Question: I have clone a project from git which worked fine on another machine, however after cloning I receive tons of "use of unresolved identifier" like so:

What can be the cause of this?
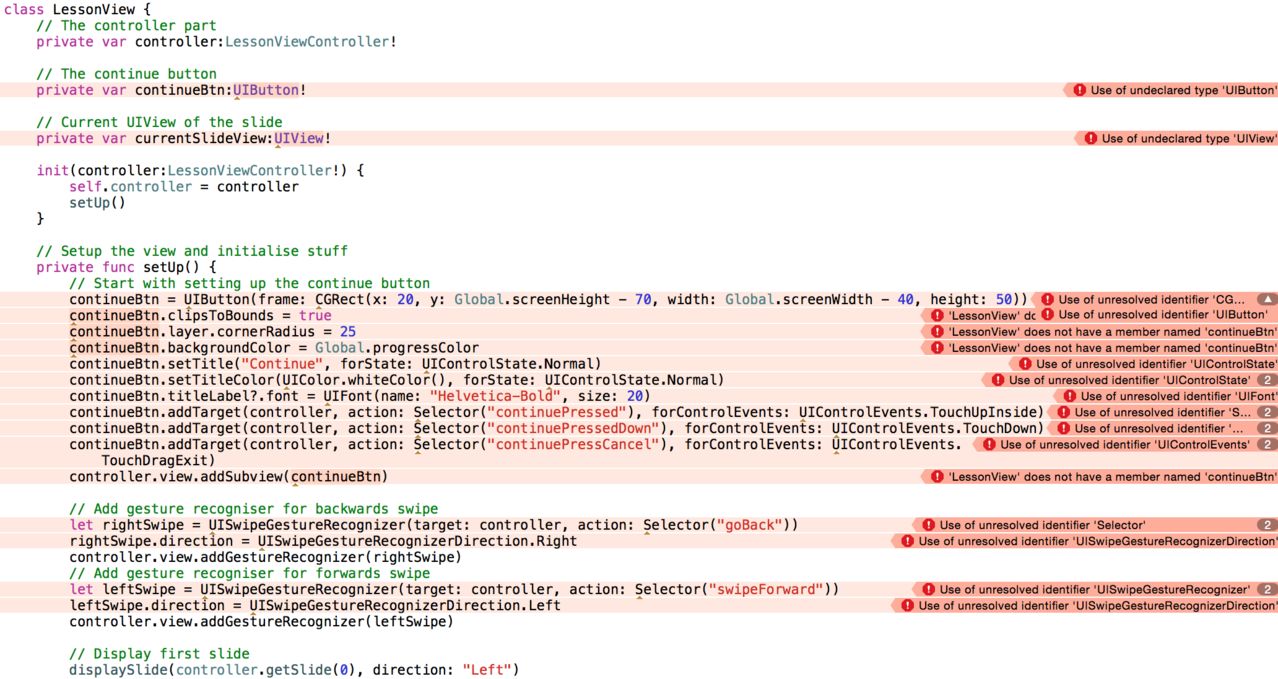
Answer: Make sure you have 'import UIKit' at the top of the file. That is often the source of this kind of error, because all UIxxx classes are missing.